Question: So I'm extremely new to ASP.NET MVC and Interface design. I've been asking a lot of questions and reading a lot of articles trying to make sense of it all. Due to a crisis at work, I have been called upon to do my best and learn this environment. And although it's been frustrating to grasp, I am slowly getting it.
I have created an image in photoshop that shows my basic understanding of how the Repository Pattern works and why it's very much recommended. I'm trying to deploy this pattern at work and I want to make sure I get the major points

I ask you to point out any glaring (not anal or unrelated) mistakes... I hope there aren't any.
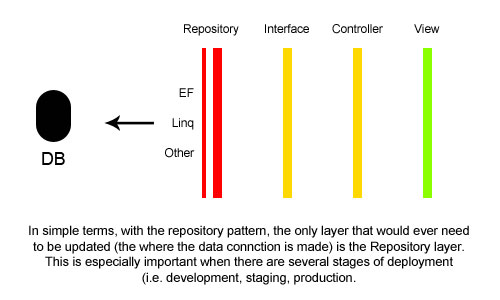
Answer: This is pretty much the same pattern I follow. Its also similar to the pattern used by the <URL> application written by Scott Hanselman.
The only change I would make is to add a service layer between your controller and repository. This will help you avoid having a "fat" controller which is considered bad practice.